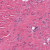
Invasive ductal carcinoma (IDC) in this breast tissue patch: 1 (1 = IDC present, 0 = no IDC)